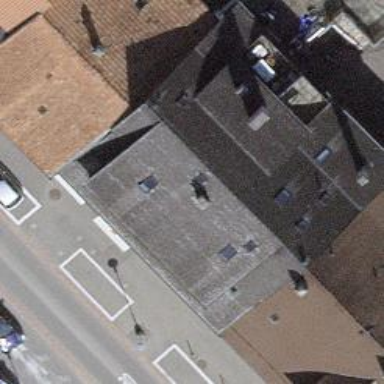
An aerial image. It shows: Pub.